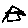
Label: house